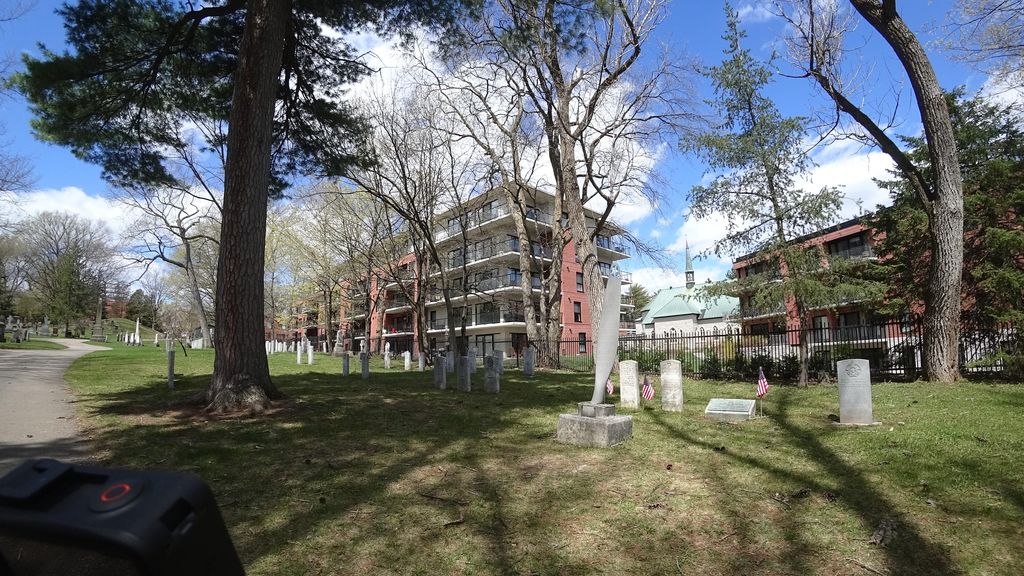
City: quebec_city